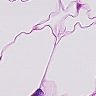
Metastatic tissue present: no